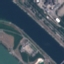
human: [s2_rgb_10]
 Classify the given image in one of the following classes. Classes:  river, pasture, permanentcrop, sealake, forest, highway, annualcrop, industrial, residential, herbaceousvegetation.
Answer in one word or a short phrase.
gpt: River